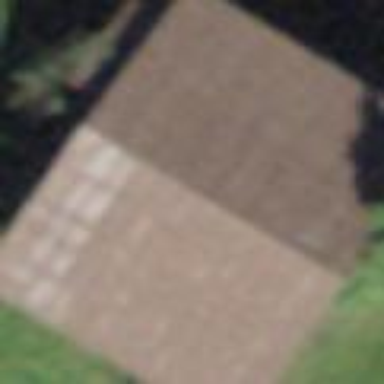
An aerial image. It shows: Rural barn.